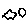
Label: hexagon